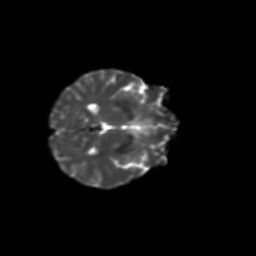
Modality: T2w
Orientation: axial
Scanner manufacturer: siemens
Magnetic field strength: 3 T
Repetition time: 9.2 s
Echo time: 0.084 s